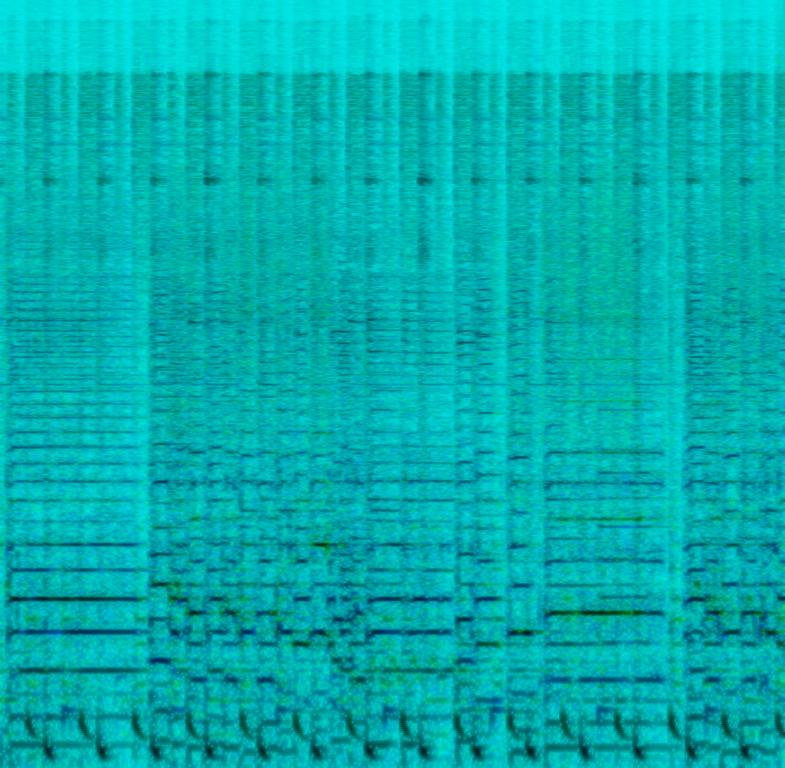
The low quality recording features a live performance of traditional music and it consists of harmonizing female vocals singing over shimmering hi hats and tambourine hits, fat snare, boomy kick, groovy bass and short strings melody. The stereo image is unbalanced as the vocals are leaning towards the right channel of the stereo image. It sounds soulful and happy.